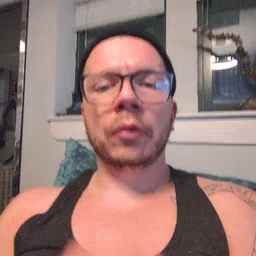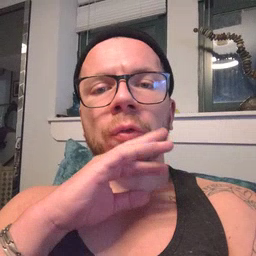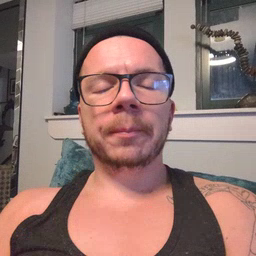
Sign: dirty